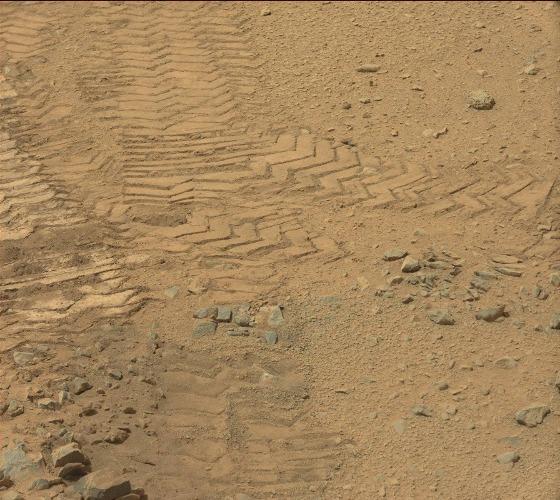
Terrain classes present: Gravel / Sand / Soil, Rock, Shadow, Track